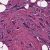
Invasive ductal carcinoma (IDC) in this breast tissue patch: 1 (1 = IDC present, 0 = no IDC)